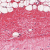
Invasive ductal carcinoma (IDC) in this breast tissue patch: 0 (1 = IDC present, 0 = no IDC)